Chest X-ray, PA view. Patient: 64 years old, sex M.
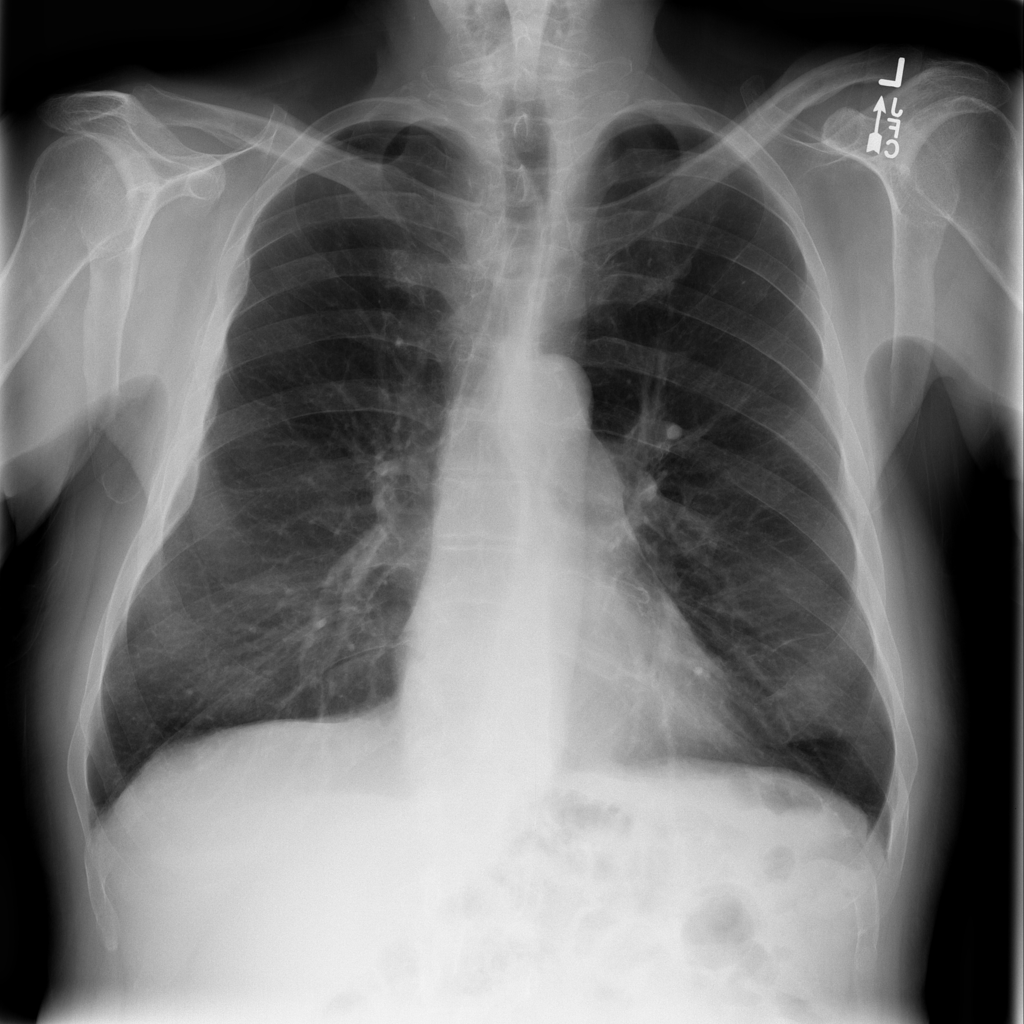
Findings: No Finding